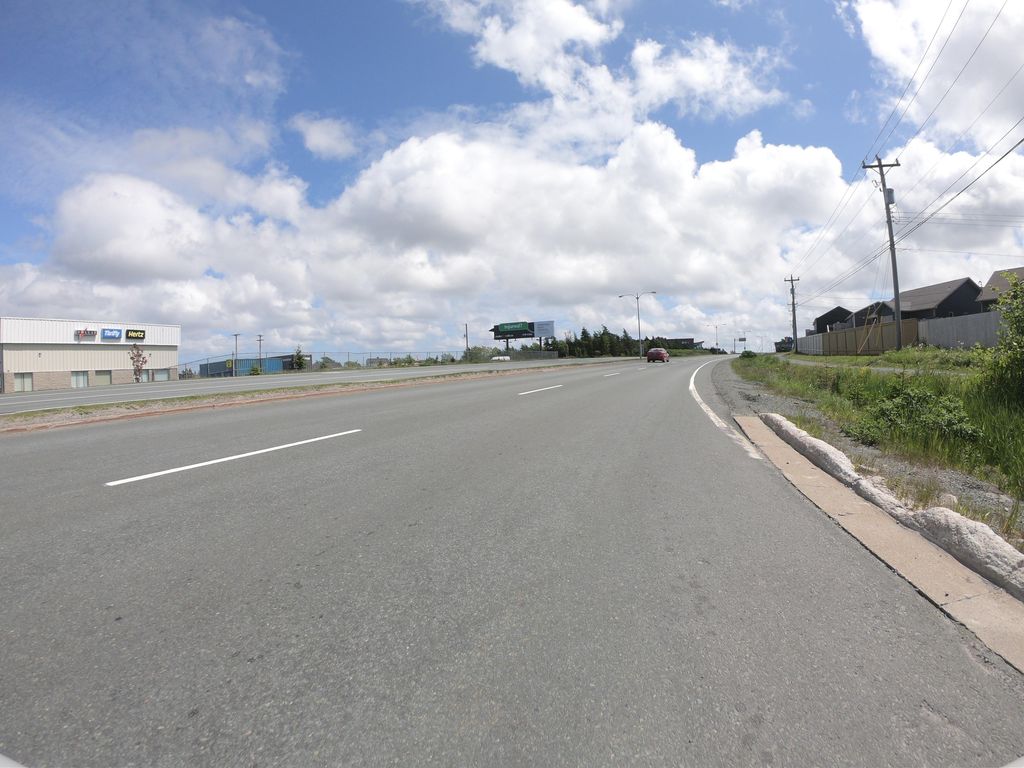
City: st_johns